Question: I'm trying to run the slidepuzzle source code from Sporksoft at:
<URL>
I'm not getting any errors prior to launching the code. The only warning is "Attribute minSdkVersion (3) is lower than the project target API level (8)" which I'm assuming would not affect the app from running (correct me if I'm wrong).
I'm still learning java/android and I'm having trouble trying to figure out what's causing the runtime error:
'''
Thread [<1> main] (Suspended (exception RuntimeException))
ActivityThread.performLaunchActivity(ActivityThread$ActivityClientRecord, Intent) line: 1618
ActivityThread.handleLaunchActivity(ActivityThread$ActivityClientRecord, Intent) line: 1716
ActivityThread.access$1500(ActivityThread, ActivityThread$ActivityClientRecord, Intent) line: 124
ActivityThread$H.handleMessage(Message) line: 968
ActivityThread$H(Handler).dispatchMessage(Message) line: 99
Looper.loop() line: 130
ActivityThread.main(String[]) line: 3806
Method.invokeNative(Object, Object[], Class, Class[], Class, int, boolean) line: not available [native method]
Method.invoke(Object, Object...) line: 507
ZygoteInit$MethodAndArgsCaller.run() line: 839
ZygoteInit.main(String[]) line: 597
NativeStart.main(String[]) line: not available [native method]
'''
screenshot of eclipse debug:

I've tried running the app on the emulator and also on 2 android phones. It crashes on all.
Do you have any idea what might be causing the app to crash?
Thanks! Any help is appreciated.
Shannon
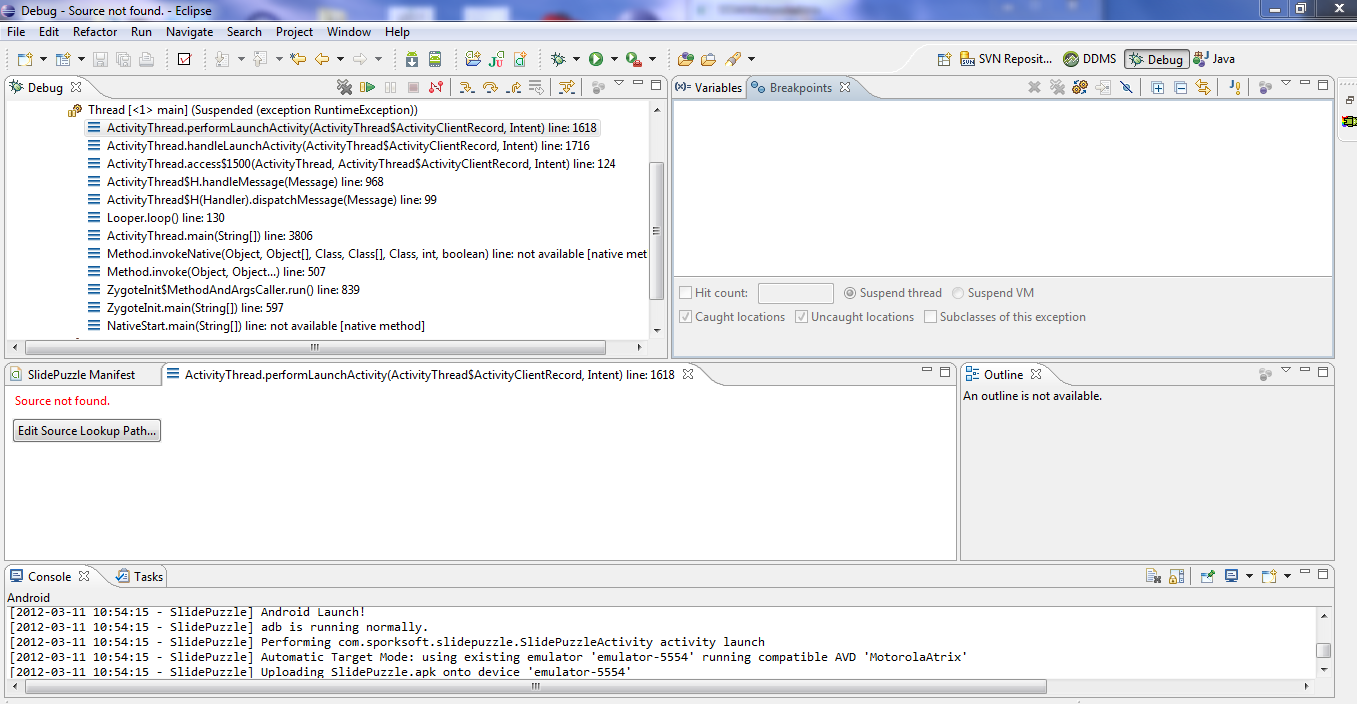
Answer: I think I have it figured out. For those who might want to use the same script and having the same issues as I did.
It was only fluke that I figured it out, but it seems to be working. The only issue I have is that I have a lot of warnings now. I'll have to figure that out another day. At least the app is running now which is more than it's been doing! :-)
In order to fix I had to fix the java build path in the package properties.
Here's how I setup my build path that resolved the problem:

The Google 2.1 library is located under the "Add Library" button, then Android Classpath Container. I had trouble locating this. :-)